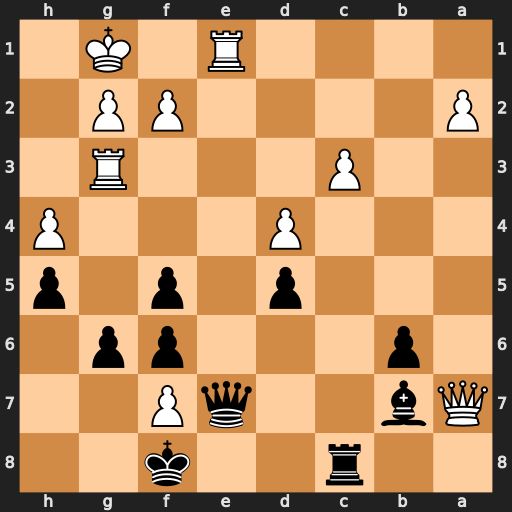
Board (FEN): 2r2k2/Qb2qP2/1p3pp1/3p1p1p/3P3P/2P3R1/P4PP1/4R1K1
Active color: b
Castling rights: -
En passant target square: -
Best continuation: Qxe1+ Kh2 Qe7